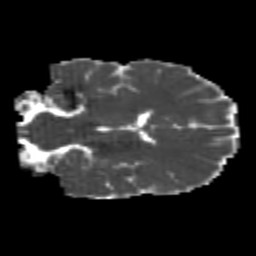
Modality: MD
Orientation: coronal
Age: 20
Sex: female
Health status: healthy
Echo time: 0.074 s